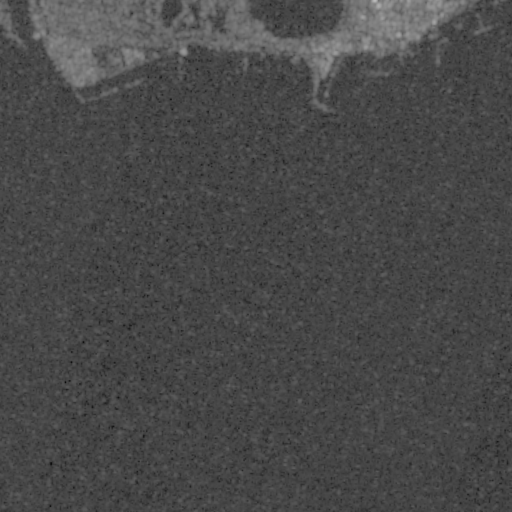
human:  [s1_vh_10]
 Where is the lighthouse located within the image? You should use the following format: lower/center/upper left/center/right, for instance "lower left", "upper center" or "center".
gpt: The lighthouse is located in the upper center of the image.
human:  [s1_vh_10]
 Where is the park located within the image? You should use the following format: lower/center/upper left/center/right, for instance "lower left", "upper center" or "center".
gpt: The park is located in the upper right of the image.
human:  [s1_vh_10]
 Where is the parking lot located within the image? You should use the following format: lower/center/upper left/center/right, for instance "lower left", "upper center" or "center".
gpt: The parking lot is located in the upper of the image.
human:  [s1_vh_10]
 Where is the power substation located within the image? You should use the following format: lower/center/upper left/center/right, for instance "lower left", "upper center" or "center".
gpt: The power substation is located in the upper right of the image.
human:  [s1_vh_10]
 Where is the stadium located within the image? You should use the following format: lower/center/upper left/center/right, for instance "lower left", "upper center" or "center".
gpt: The stadium is located in the upper right of the image.
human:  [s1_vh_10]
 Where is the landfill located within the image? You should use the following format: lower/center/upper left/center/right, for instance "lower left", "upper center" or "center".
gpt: There is no landfill in the image.

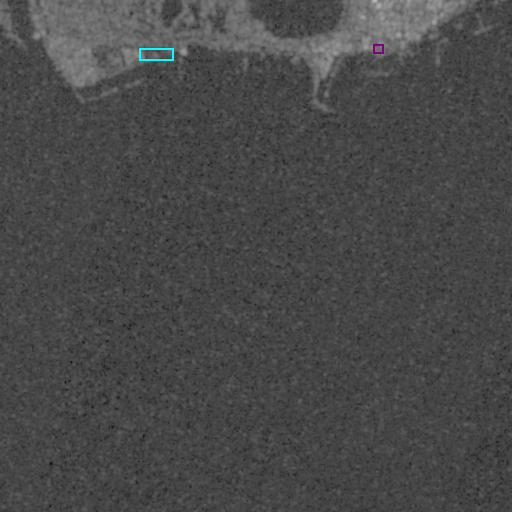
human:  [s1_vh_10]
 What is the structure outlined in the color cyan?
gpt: The structure outlined in cyan is a parking lot.
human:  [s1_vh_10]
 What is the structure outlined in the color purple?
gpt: The structure outlined in purple is a stadium.
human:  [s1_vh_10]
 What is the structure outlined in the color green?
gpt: There is no green outline.